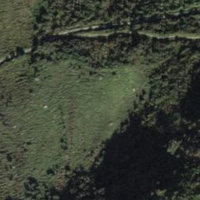
EUNIS habitat code: 26
Species observed at this site:
Ajuga pyramidalis
Petasites albus